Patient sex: F
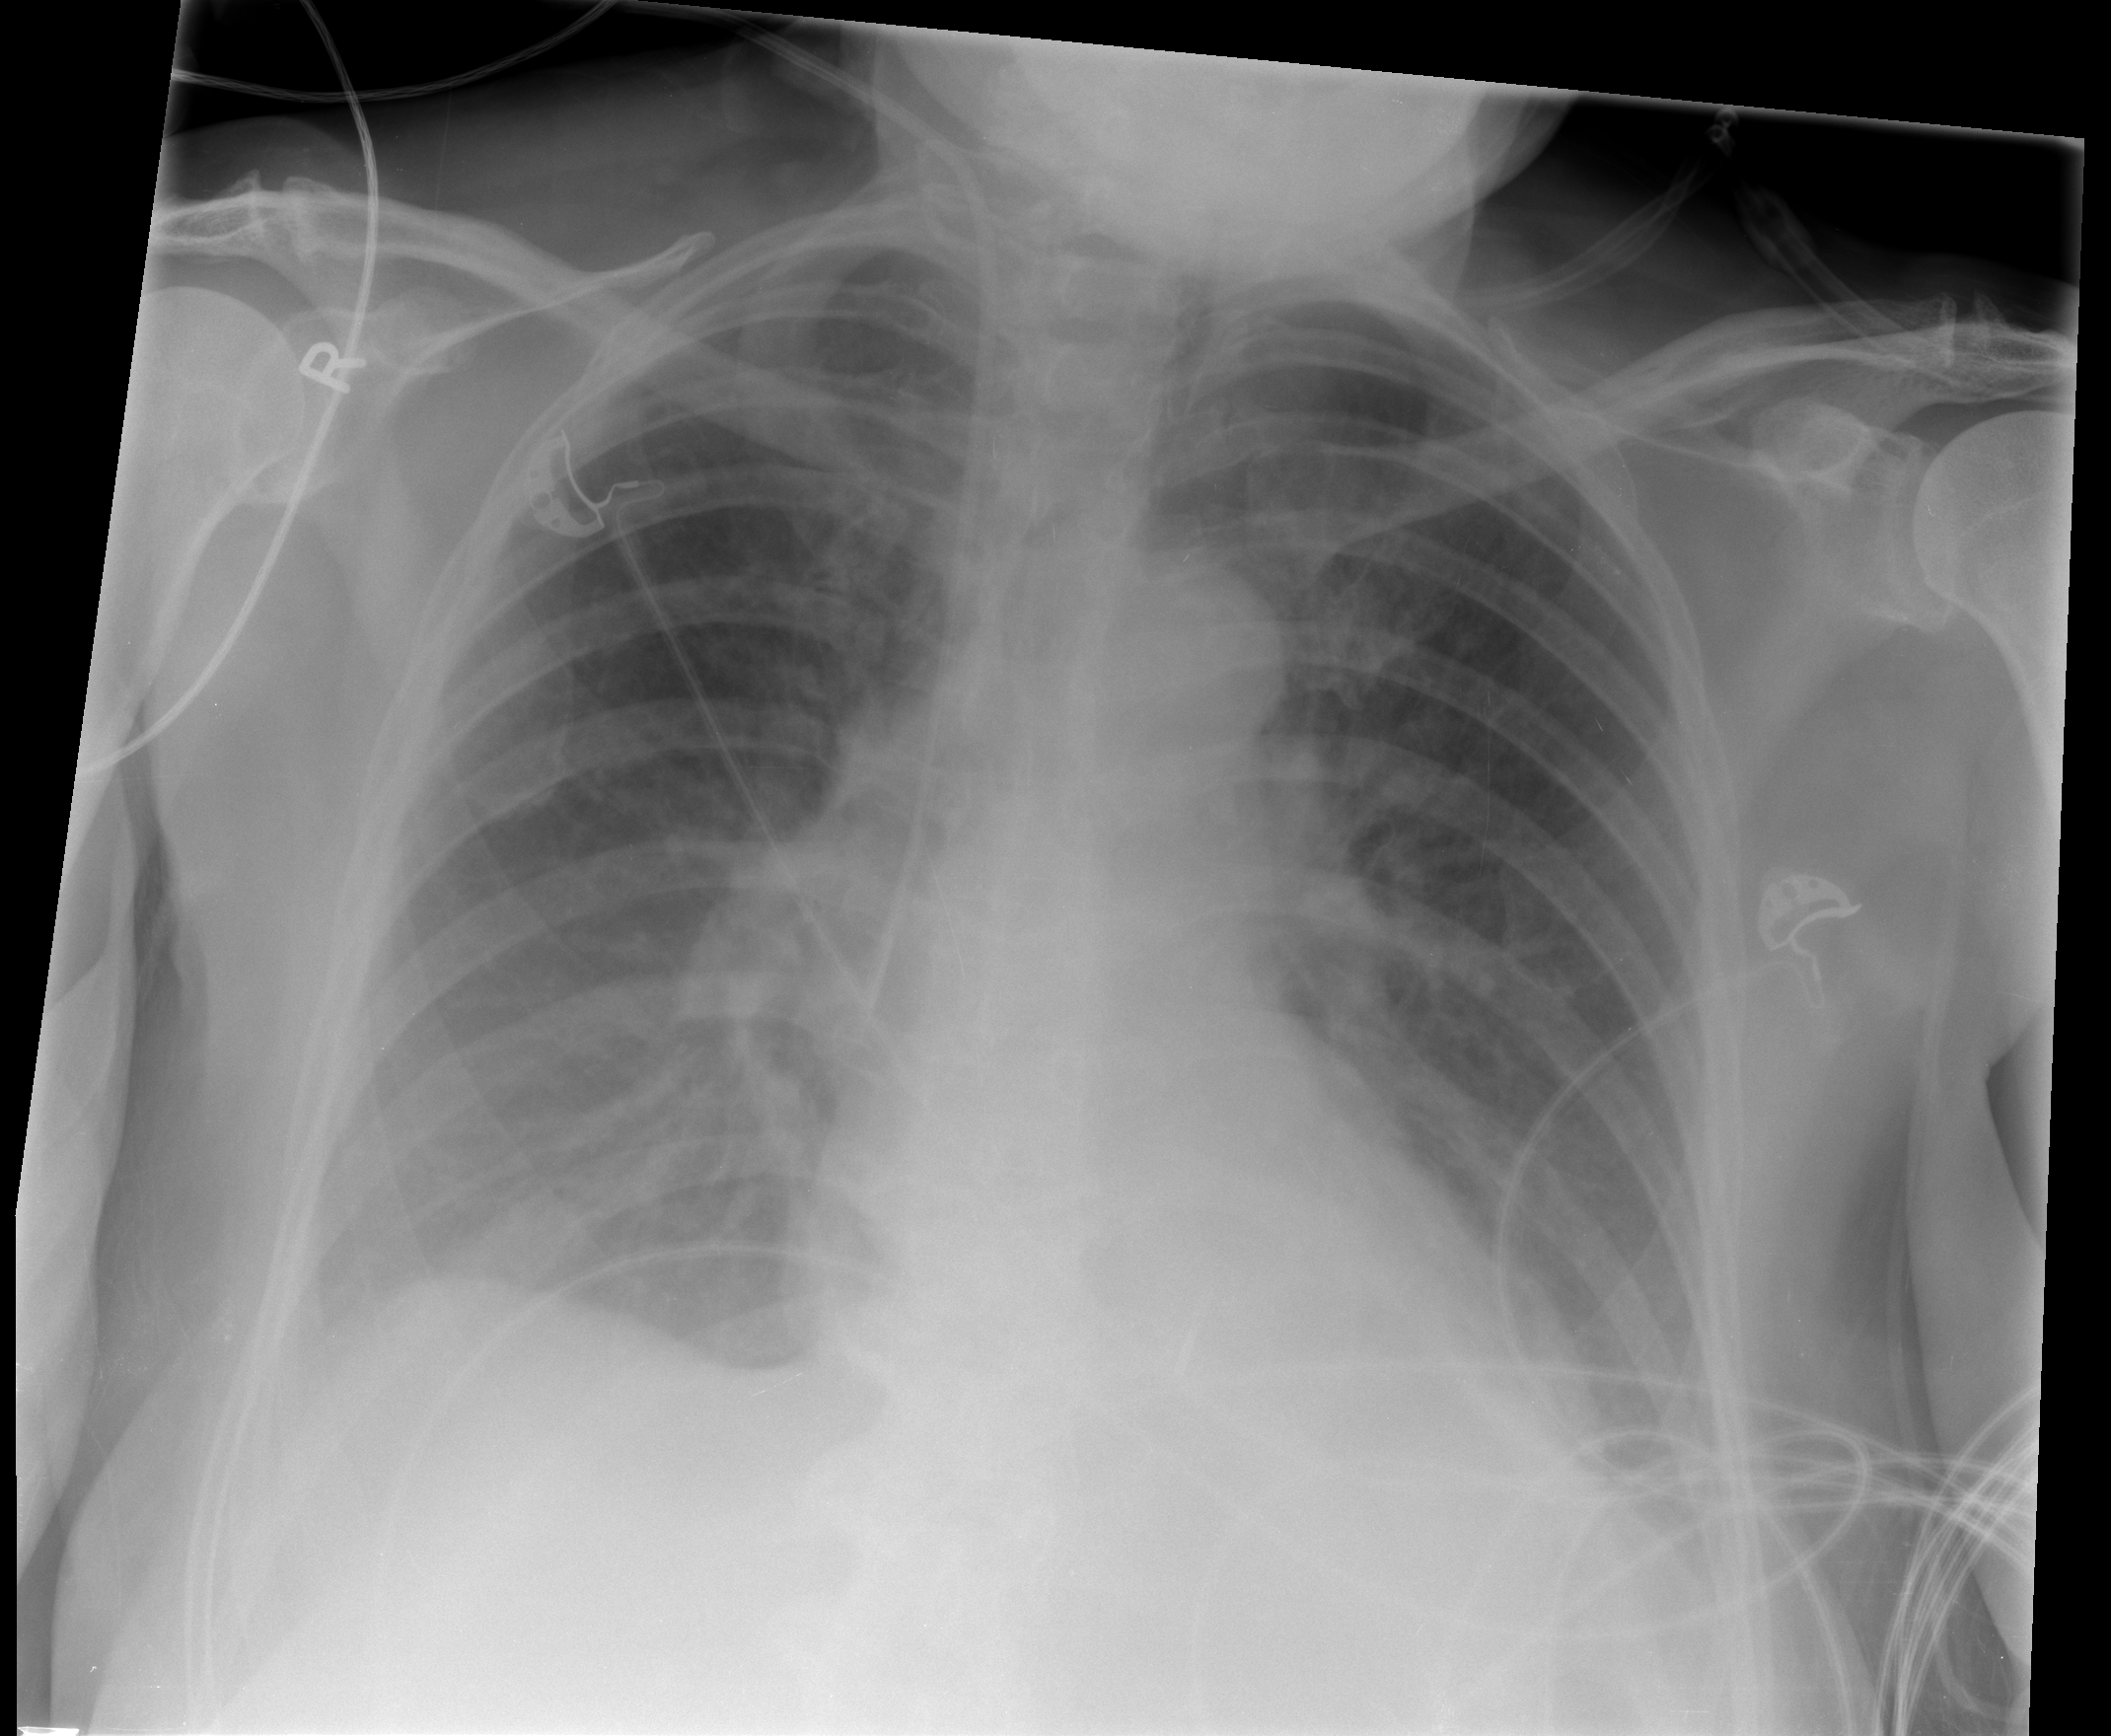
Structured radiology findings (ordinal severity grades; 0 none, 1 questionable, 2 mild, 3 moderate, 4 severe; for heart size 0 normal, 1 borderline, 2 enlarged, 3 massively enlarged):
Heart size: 0
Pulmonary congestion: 2
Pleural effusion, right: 2
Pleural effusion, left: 1
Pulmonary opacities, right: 0
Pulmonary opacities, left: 0
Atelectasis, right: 2
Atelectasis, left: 2